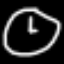
Label: clock